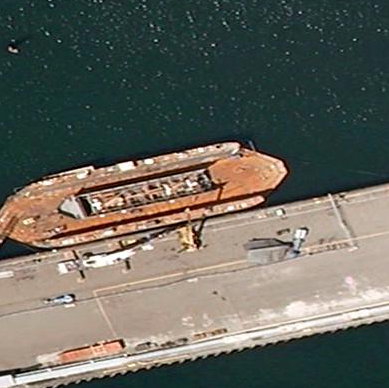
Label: civil